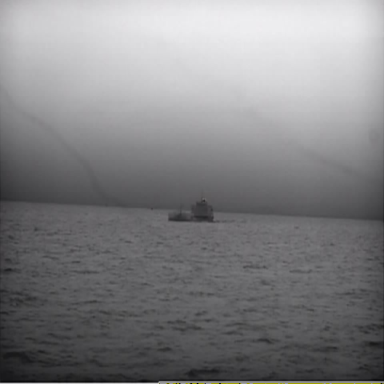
There is a liner in the infrared image.